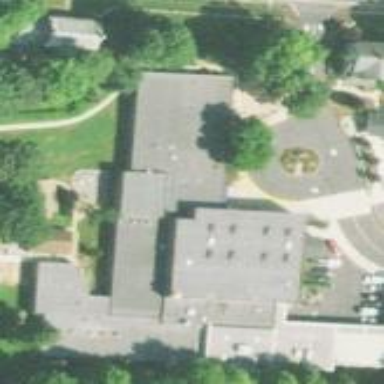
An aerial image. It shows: School building.